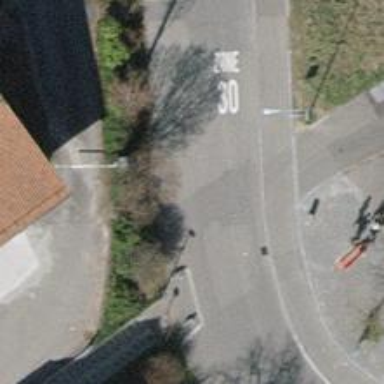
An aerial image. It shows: Table-style traffic calming feature.